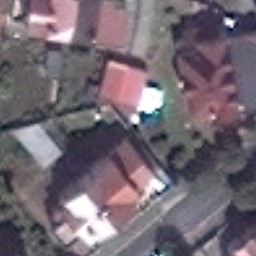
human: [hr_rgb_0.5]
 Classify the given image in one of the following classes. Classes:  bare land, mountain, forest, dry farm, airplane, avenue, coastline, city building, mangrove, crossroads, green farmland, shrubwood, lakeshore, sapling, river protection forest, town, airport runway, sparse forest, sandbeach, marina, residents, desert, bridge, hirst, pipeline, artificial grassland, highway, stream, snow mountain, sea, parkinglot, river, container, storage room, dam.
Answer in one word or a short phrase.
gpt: residents